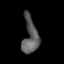
Tissue: skin
Cell type: Epithelial cells
Senescence score: 0.2787
Nuclear area (px): 535
Mean DAPI intensity: 90.787